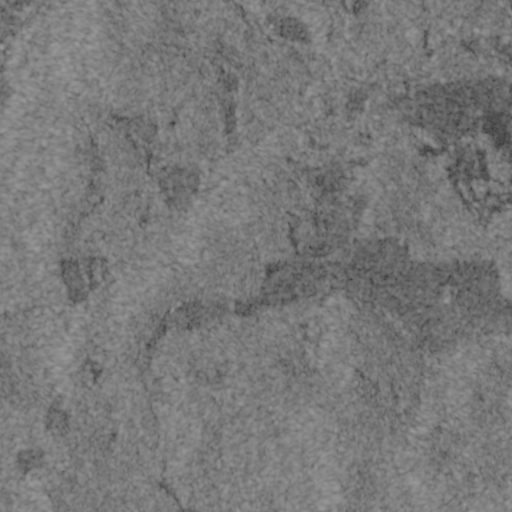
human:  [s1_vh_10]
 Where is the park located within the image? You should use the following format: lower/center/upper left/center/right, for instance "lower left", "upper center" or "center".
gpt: The park is located in the upper right of the image.
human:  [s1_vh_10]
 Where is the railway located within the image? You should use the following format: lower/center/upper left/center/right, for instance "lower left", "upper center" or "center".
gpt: The railway is located in the upper right of the image.
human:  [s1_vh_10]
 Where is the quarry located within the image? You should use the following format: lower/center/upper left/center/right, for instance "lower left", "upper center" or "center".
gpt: There is no quarry in the image.

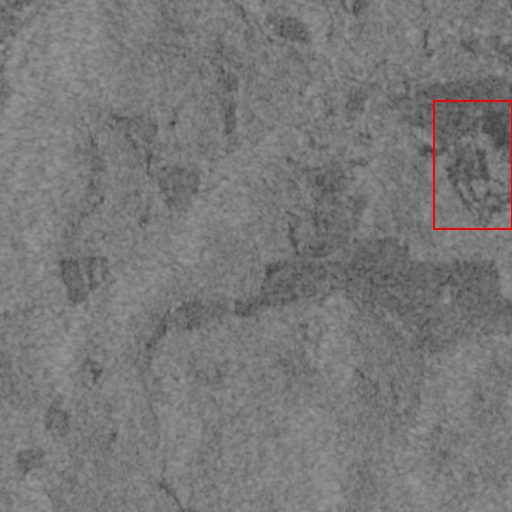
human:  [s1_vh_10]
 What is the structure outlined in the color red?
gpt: The structure outlined in red is a park.
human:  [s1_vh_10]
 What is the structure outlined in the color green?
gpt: There is no green outline.